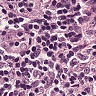
Metastatic tissue present: no